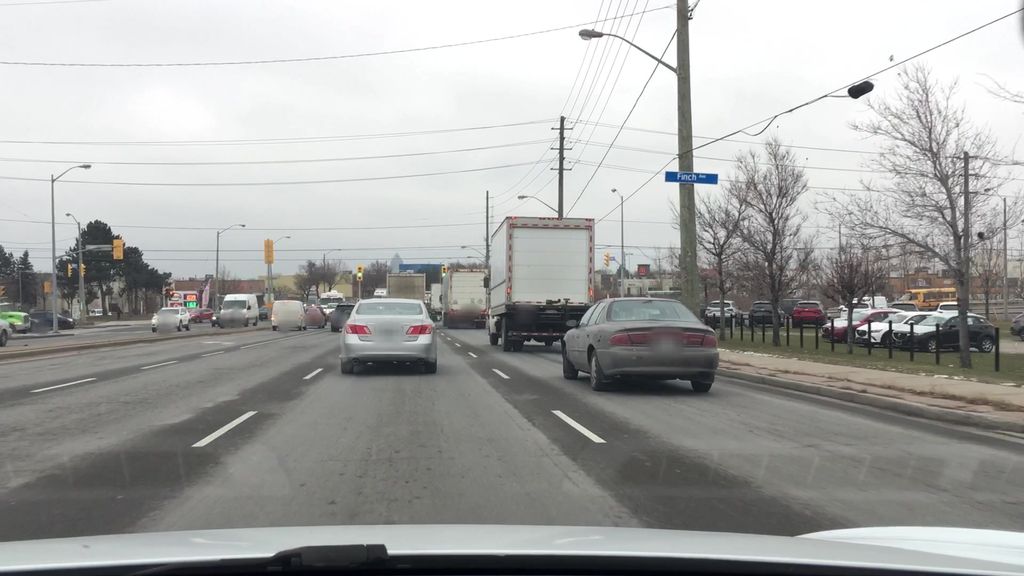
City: toronto